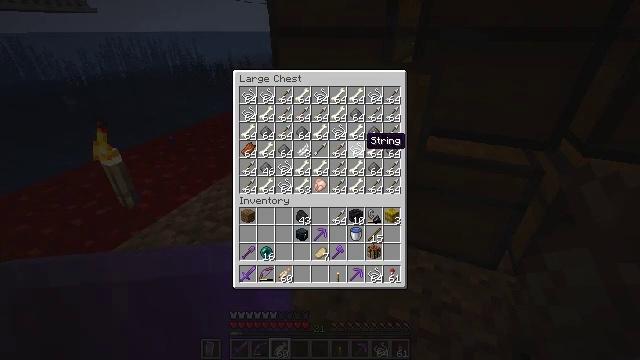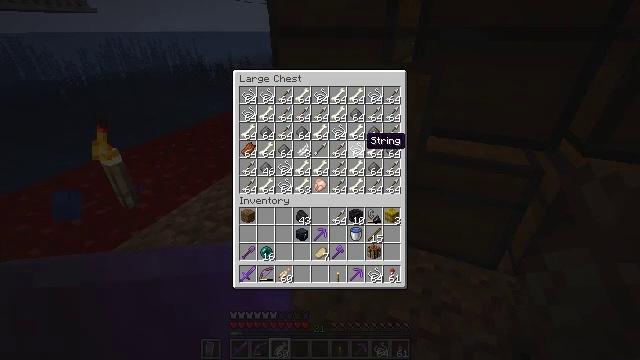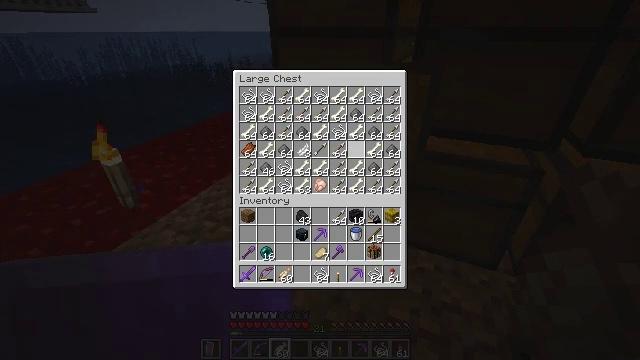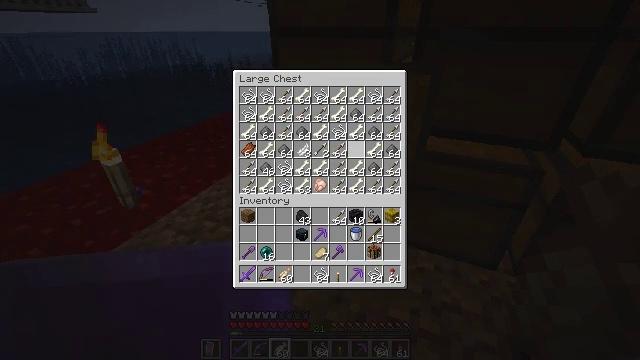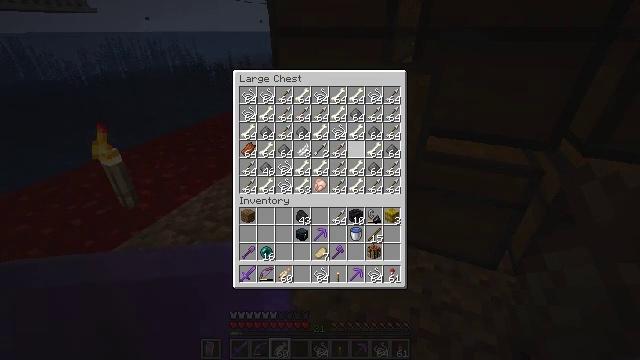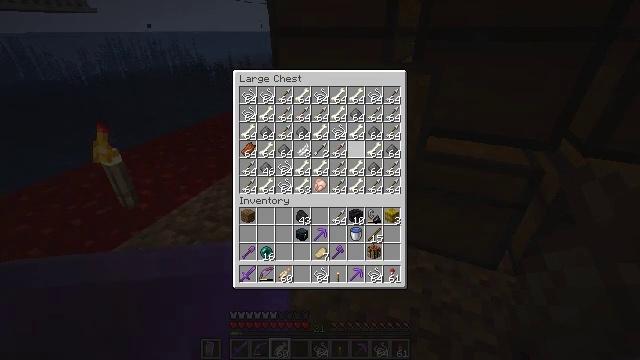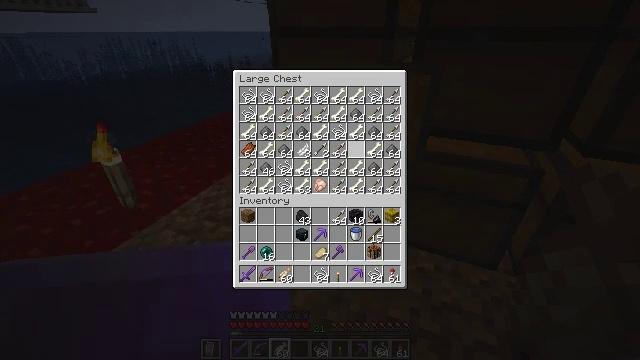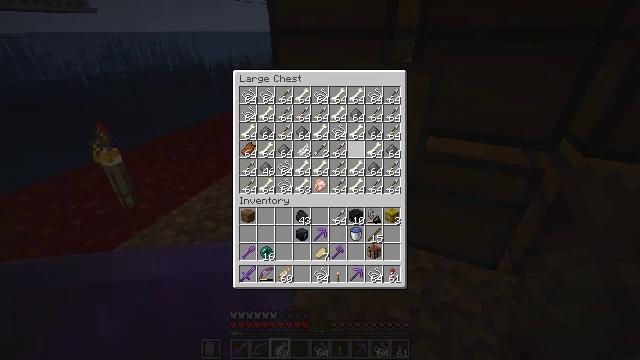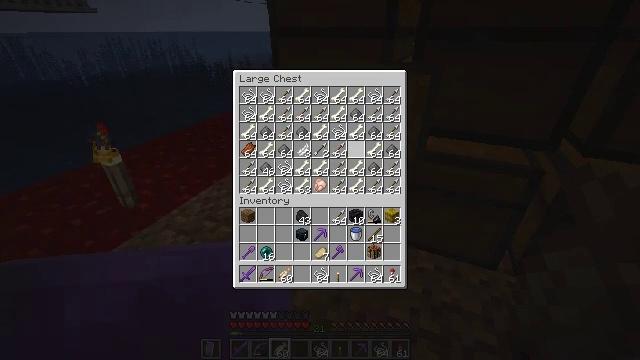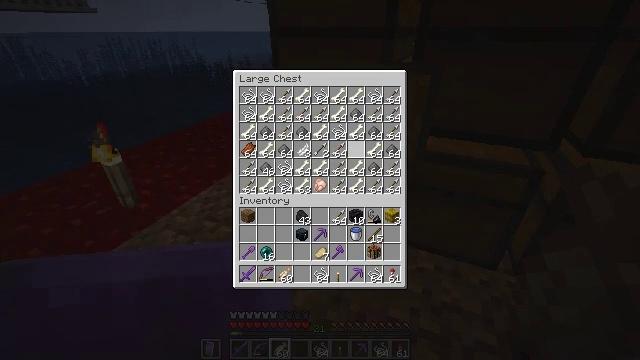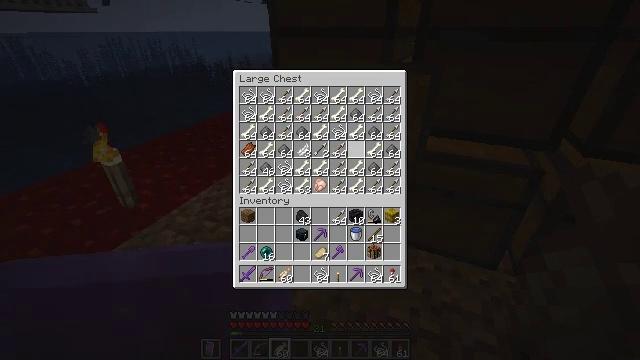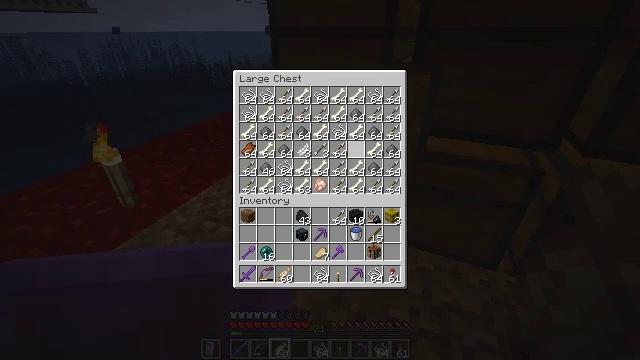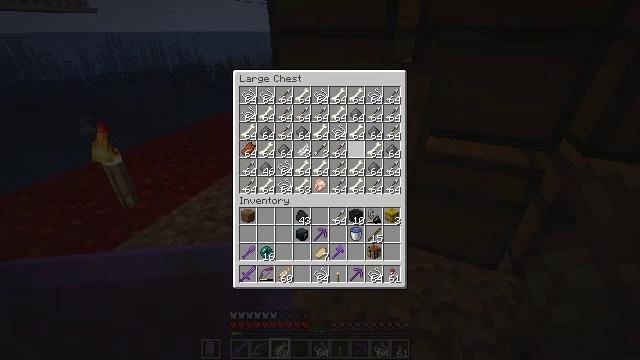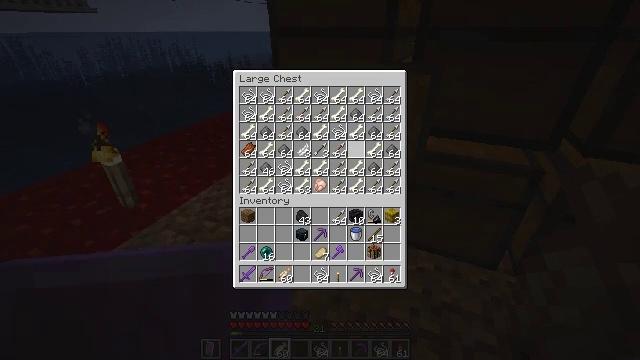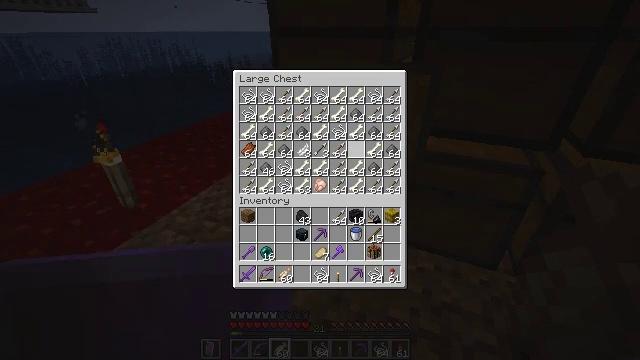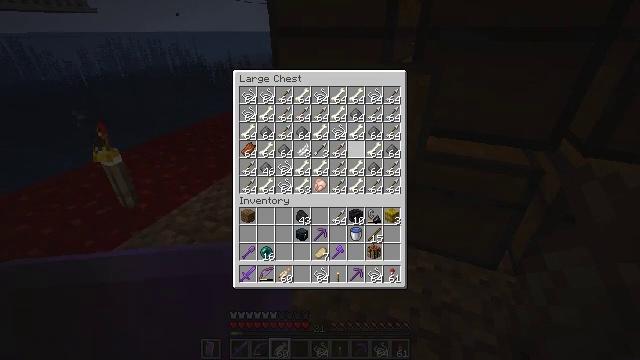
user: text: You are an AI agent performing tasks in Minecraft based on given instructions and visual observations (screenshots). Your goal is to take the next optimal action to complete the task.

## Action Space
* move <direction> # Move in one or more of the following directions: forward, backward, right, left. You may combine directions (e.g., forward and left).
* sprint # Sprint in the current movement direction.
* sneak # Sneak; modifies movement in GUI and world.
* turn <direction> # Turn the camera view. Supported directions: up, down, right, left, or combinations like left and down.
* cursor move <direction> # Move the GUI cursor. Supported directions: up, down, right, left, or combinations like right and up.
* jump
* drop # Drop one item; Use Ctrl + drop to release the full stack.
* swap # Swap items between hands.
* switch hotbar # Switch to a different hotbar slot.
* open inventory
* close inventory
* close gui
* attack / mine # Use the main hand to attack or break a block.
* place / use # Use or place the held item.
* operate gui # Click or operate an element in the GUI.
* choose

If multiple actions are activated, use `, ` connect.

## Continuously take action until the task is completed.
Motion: motion action
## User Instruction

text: Attack the sticky piston to retrieve it.
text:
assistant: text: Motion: sneak
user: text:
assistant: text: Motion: sneak, attack / mine
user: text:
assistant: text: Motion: sneak, attack / mine
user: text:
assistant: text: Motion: sneak, attack / mine
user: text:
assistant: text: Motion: sneak
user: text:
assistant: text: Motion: sneak
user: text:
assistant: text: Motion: sneak
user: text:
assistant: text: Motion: sneak
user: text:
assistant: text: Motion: sneak
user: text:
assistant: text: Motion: sneak
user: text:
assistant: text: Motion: sneak
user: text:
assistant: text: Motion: sneak
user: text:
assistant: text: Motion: sneak
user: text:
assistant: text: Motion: sneak
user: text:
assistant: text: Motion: sneak
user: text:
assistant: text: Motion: sneak
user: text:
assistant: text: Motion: sneak
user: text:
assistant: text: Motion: sneak
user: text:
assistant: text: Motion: sneak
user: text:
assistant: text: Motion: sneak, turn up
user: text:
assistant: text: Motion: sneak, turn right and up
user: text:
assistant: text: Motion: sneak, turn up
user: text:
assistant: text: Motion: sneak
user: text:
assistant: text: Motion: sneak
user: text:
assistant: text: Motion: sneak
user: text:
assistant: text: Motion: sneak
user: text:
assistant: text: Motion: sneak
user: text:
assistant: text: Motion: sneak
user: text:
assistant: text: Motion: sneak, turn up
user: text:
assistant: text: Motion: sneak